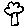
Label: tree